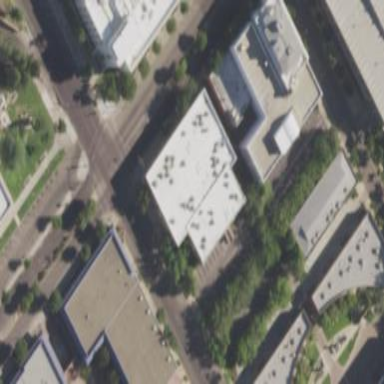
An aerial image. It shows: Commercial building.